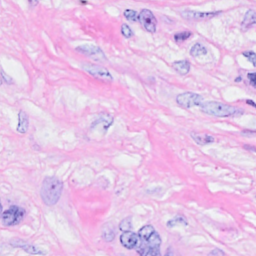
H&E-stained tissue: Breast